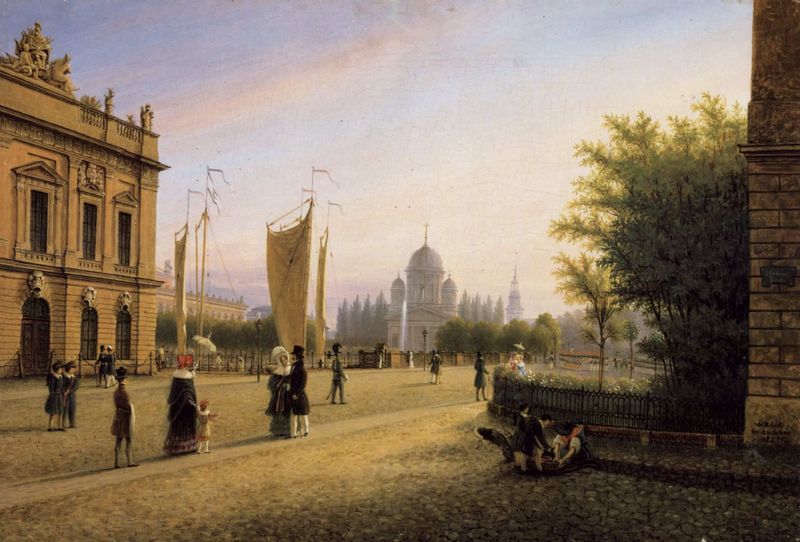
Titel: Berlin, Unter den Linden am Zeughaus, mit Blick auf das Alte Museum und den Dom
Künstler: Johann Wilhelm Brücke
Standort: Potsdam
Institution: Stiftung Preußische Schlösser und Gärten Berlin-Brandenburg,Gemäldesammlung
Schlagwörter: baum, blau, dunkel, gemälde, himmel, mann, schatten, wolken, bäume, frauen, gelb, grün, kirchturm, landschaft, menschen, mädchen, ocker, sand, stadt, äste, abend, elegant, fenster, frau, fussgänger, grau, hell, hut, kleid, kleider, licht, männer, schwarz, strasse, tür, weiss, dame, gebäude, haus, park, schirm, schloss, sonnenschirm, weg, wolke, zaun, beige, haube, mode, zylinder, architektur, steine, öl, ast, dämmerung, häuser, morgen, strauch, brücke, busch, kirche, sonne, wege, mantel, reich, sitzend, kind, klassizismus, mutter, paar, zilinder, renaissance, rosa, kinder, turm, garten, skulptur, schiff, segel, ecke, ansicht, fahnen, fassade, passanten, pflaster, venedig, fahne, flagge, jungen, segelschiff, sonnenlicht, giebel, mauer, allee, türe, ausflug, spazieren, platz, silhouette, pilaster, hafen, kuppel, masten, promenade, romantik, banner, people, frack, talking, brun, geländer, stufe, junge, tor, eingang, berlin, stangen, türme, palast, palazzo, dom, spaziergang, asphalt, gehweg, kopfsteinpflaster, pflasterstein, pflastersteine, säbel, soldat, schirme, wimpel, flanieren, sonntag, rustika, wappen, himme, skulpturen, portikus, sky, obelisk, stadtlandschaft, bettler, verblauung, flaggen, spaziergänger, ankunft, maste, london, strassenecke, schwefelgelb, monument, unter den linden, sonnenschirme, strassenschild, rondell, portikusmotiv, halbsäule, lustgarten, lau, flaneure, palais, zeughaus, linden, coucher de soleil, russe, kiner, fahnenmasten, russie, promenieren, altes museum, avenue, lorrain licht, saint petersbourg, spaziergánger, strassenname, kuppekn, muttter, occasion, sdfasdf, sdfewre